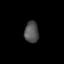
Tissue: lung
Cell type: Epithelial cells
Senescence score: 0.1327
Nuclear area (px): 297
Mean DAPI intensity: 82.337